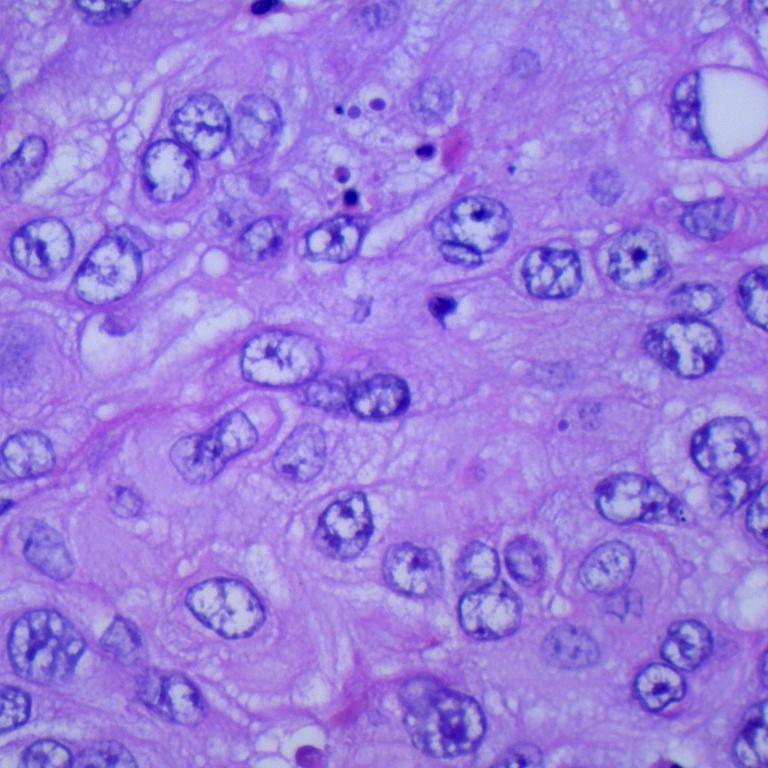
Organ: lung
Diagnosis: squamous carcinomas